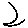
Label: moon